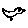
Label: bird